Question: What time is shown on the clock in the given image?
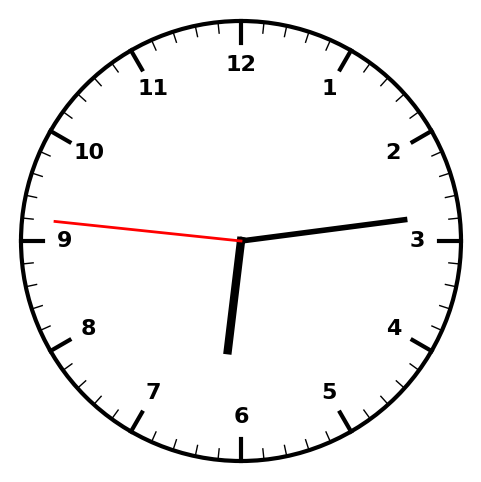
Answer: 06:13:46